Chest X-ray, AP view. Patient: 73 years old, sex F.
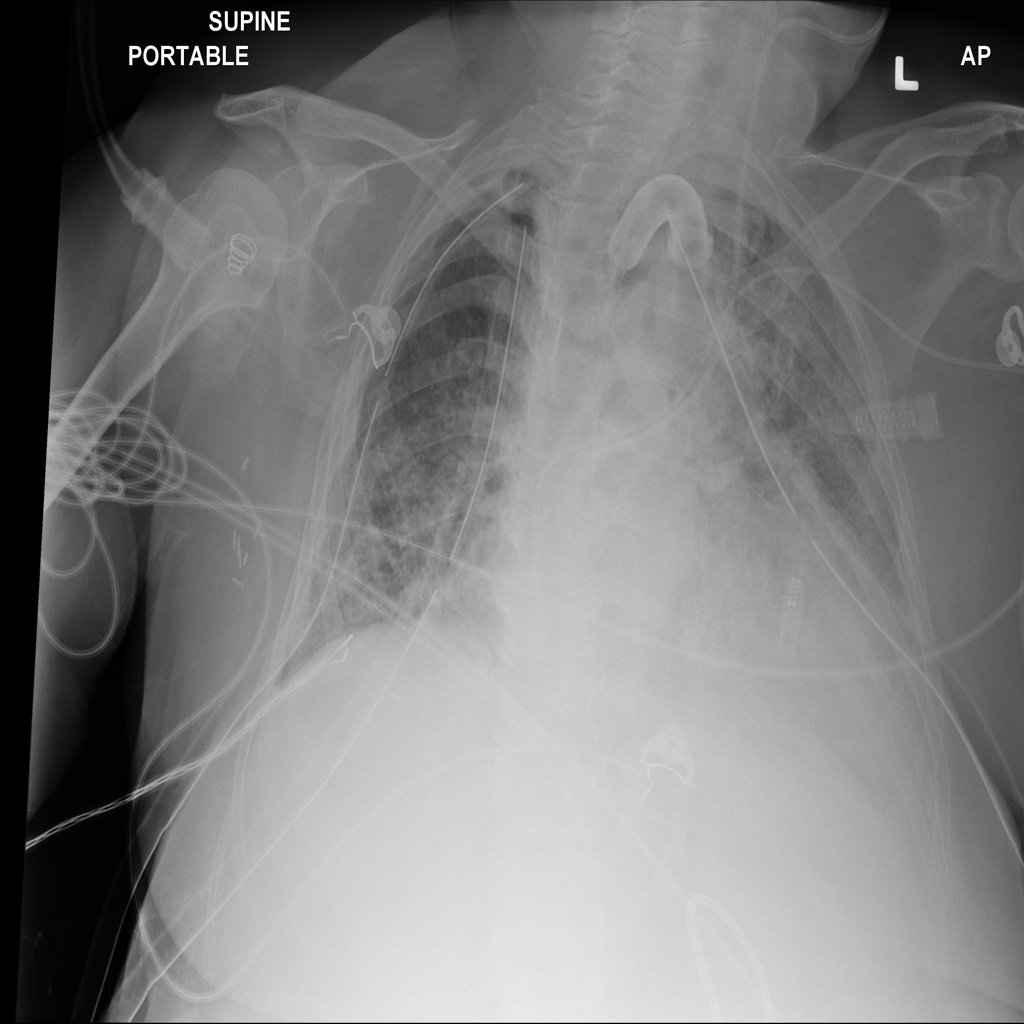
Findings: No Finding